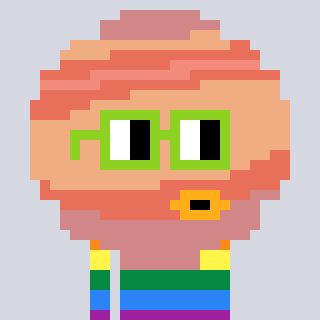
a pixel art character with square light green glasses, a jupiter-shaped head and a teal-colored body on a cool background